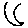
Label: moon